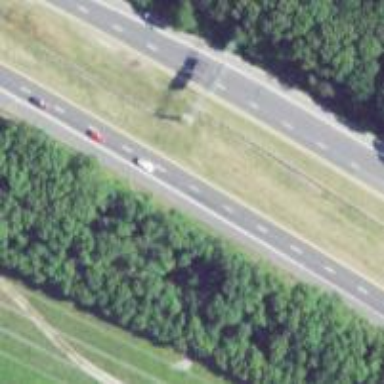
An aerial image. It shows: Expressway with asphalt surface classified as trunk highway.